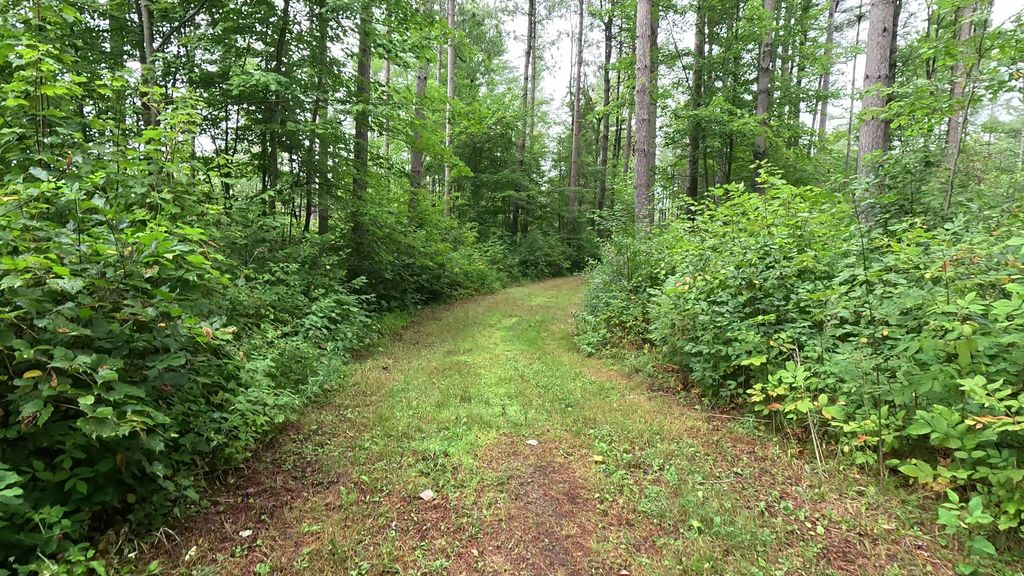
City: ottawa-gatineau